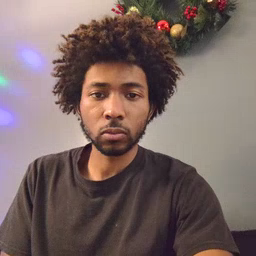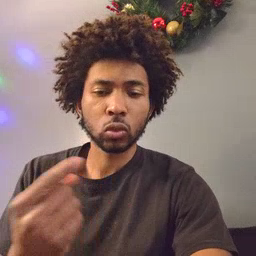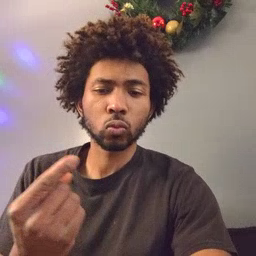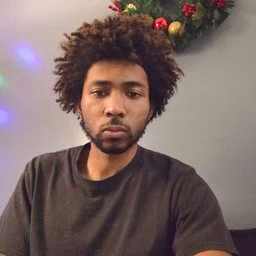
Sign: owie